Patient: sex F, age 34
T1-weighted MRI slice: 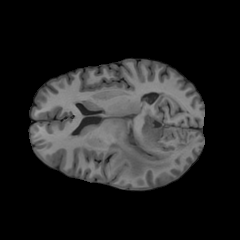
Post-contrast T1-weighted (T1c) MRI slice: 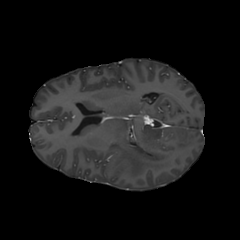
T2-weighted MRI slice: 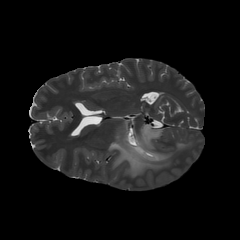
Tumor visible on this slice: yes
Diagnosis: Astrocytoma, IDH-mutant
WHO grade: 3